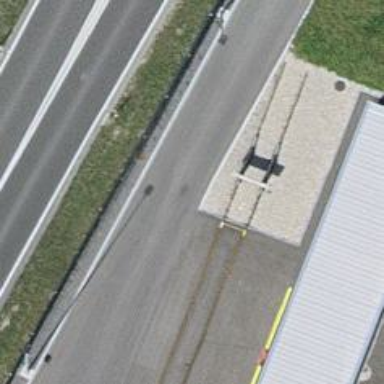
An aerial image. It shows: Railway buffer stop.